Question: When 'TWebBrowser' control is too small it becomes greyed.
If 'TWebBrowser' control is aligned to 'alClient' and there are no other controls on the form I can make it really small (50x10 for example). However, when I add other controls like panels, toolbar, main menu and so on which all float on top ('alTop') - the more controls I add it seems, the smaller window of 'TWebBrowser' I can get without greying itself. When window is resized to become larger, then it becomes ungreyed again.
In this example I placed 'TToolBar' with 2 buttons aligned to 'alTop', and 'TWebBrowser' aligned to 'alClient'. If I make toolbar invisible, I can make web browser really small. However, with toolbar visible it greys itself. The more controls I add it seems to have less and less usable space before greying itself.

As you can see in last example web browser is even smaller than in second example but still visible and everything is the same except there is no toolbar on top. Same applies if used on Windows 7 or 8 or with Internet Explorer 10 or 11.
The examples here are just examples. I don't have a problem with having 100x100 control as minimum size. The problem is that when I place quite a bit of controls then it doesn't allow me to have smaller control than 550x250, which is quite large.
Can anyone enlighten me why other controls have an effect on web browser not being able to use smaller size when it can do this perfectly normally when there are no other controls on form?
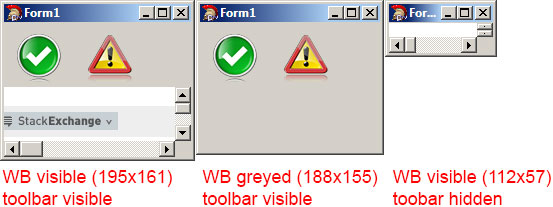
Answer: Many thanks to bummi in the comments up there for finding a following workaround:
It appears that the problem with greyed control doesn't appear in XE3 and later but can be reproduced in earlier versions like XE2, XE, 2010 and 2009.
For these earlier versions the workaround is to place 'TWebBrowser' on another control such as 'TPanel' and then align both controls to 'alClient' (so that the 'TWebBrowser' fills entire 'TPanel' and 'TPanel' fills entire area previously filled by 'TWebBrowser'). Of course, alignment here is not an issue but the workaround is just to place one control on another.
The same works for 'TEmbeddedWB' and probably other controls that host Internet Explorer ActiveX control.
When placed on container control like 'TPanel', web browser can be resized to any size without the problem described above.